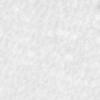
Label: no_change